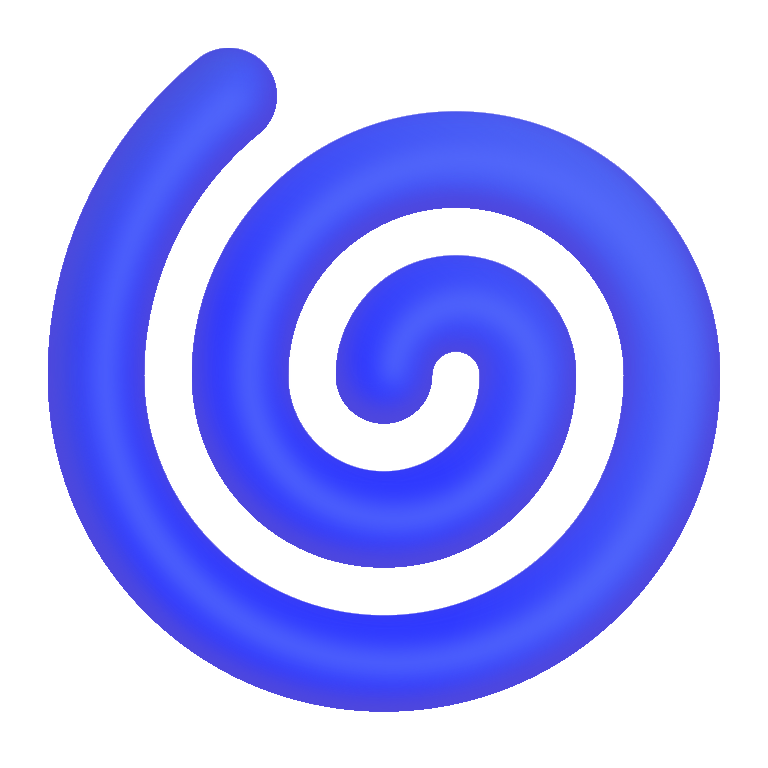
cyclone color